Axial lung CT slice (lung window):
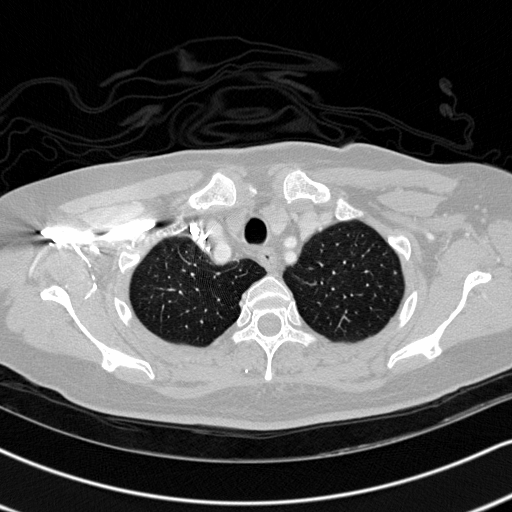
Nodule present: no